Question: I want to draw this gradient line chart in Android
Custom line chart

Do you know how can I draw this line chart?
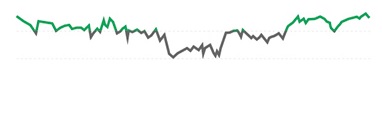
Answer: You can use this libraries
-<URL>
-<URL>
-<URL>
-<URL>
-<URL>
or Or you can draw yourself using with .class